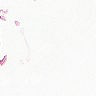
Metastatic tissue present: no